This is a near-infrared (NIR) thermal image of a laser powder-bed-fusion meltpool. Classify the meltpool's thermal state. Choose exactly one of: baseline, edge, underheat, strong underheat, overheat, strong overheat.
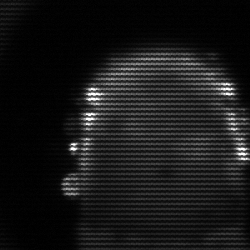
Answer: baseline